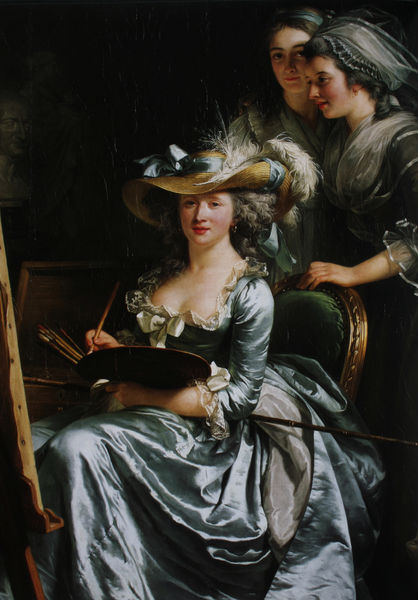
Titel: Selbstporträt mit zwei Schülerinnen
Künstler: Adélaïde Labille-Guiard
Standort: New York (New York)
Institution: The Metropolitan Museum of Art
Schlagwörter: blau, dunkel, feder, gemälde, hand, mann, nackt, rubens, schatten, weiß, frauen, gelb, grün, mädchen, sitzen, ausschnitt, brust, busen, damen, decolte, elegant, frau, grau, haar, hell, hintergrund, holz, hut, kleid, kleider, licht, marmor, mund, nase, profil, renoir, schwarz, stuhl, stützen, szene, blick, dame, rot, schleier, tuch, haube, malerei, rock, schleife, jung, arm, arme, augen, barock, dienerin, falten, federn, gesicht, halten, kragen, rahmen, samt, spitze, stehen, ärmel, bild, bildnis, hals, portrait, porträt, rückenlehne, schauen, gewand, gold, haare, interieur, reich, sessel, sitzend, stoff, adel, drei, dekollete, dekoltee, frontal, kontrast, lippen, locke, locken, poträt, renaissance, rokoko, rosa, seide, vornehm, genre, stock, beine, federhut, himmelblau, perücke, brüste, bilder, lehne, zwei, haltung, position, stab, zuschauer, zuschauerinnen, farben, blue, chair, feathers, hands, hat, oil, red, white, women, aristocracy, black, dress, face, female, friends, girls, gray, green, grey, hair, lace, lady, nose, painting, polster, seat, sit, sitting, woman, strohhut, büste, glanz, stuhllehne, atelier, malerin, staffelei, gown, maid, mirror, servant, glänzen, brown, faltenwurf, plastik, edel, rüschen, gemach, knie, fein, selbstporträt, krempe, decolleté, schwestern, selbstbildnis, leinwand, kopfputz, haub, künstlerin, malen, palette, pinsel, brokat, betrachten, kasten, schein, feather, selbstportrait, silver, classical, man, skin, stone, girl, head, baroque, eyes, noble, ribbon, stand, dekolltee, light, malstock, impressionism, shadow, chin, fabric, mouth, silk, hats, dienerinnen, french, photo, statue, rope, breast, satin, victorian, royal, freundinnen, pallette, ink, art, colors, colours, artist, easel, painter, shiny, pencil, hutkrämpe, fingers, malend, breasts, cane, brush, figure, lips, blue dress, canvas, paint, frauene, cheek, sessl, rococo, rich, stick, standing, blau grün, dekolté, bow, pinselbund, farbpallette, schülerinnen, coach, veil, fraueb, expressions, middle ages, self, self portrait, wig, pinseln, künsterin, betrachterinnen, cavalier, blue woman, satinkleid, schleufe, stafellei, zuschaer, makeup, servants, wealthy, shades, mone, rococco, chapeau, chiaroscuro, wealth, panel, 18th century, marie antoinette, portret, brows, maids, century, boobs, tits, graphics, paintbrush, expressive, brushes, honest, ostrich, mägte, woman painter, wome, students, hut federn, pallet, bossom, dreww, secrets, parlourmaid, servantws, 1700s, wman, ölgemälde, farbpalette, hand maidens, troubled, easle, attendant, painting a picture, creeper, ahnd, sitzende malerin, zwei beobachterinnen, admiration, silks, canvass